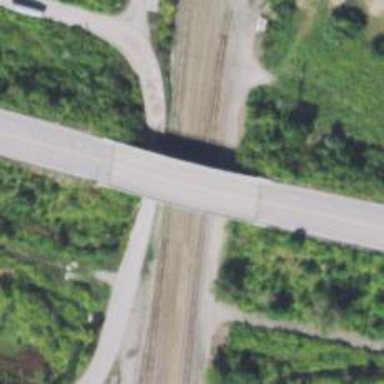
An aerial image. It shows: Abandoned railway yard.